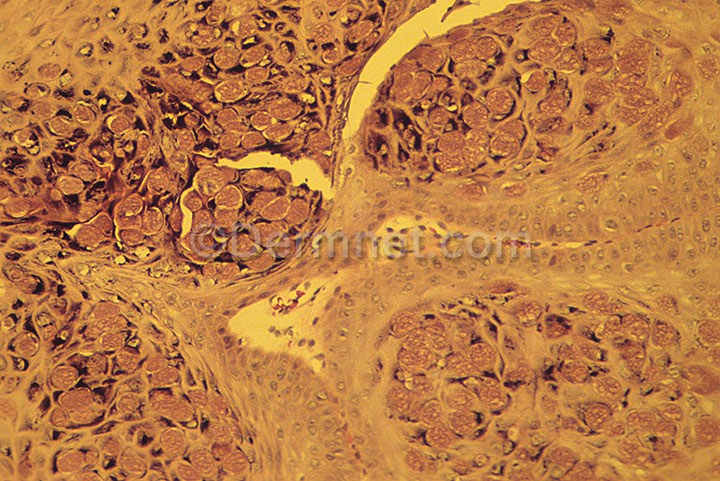
Disease: Warts Molluscum and other Viral Infections